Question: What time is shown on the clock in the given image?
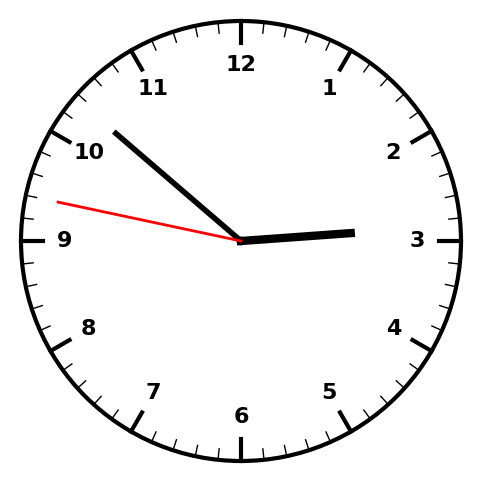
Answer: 02:51:47